Question: I was working on my program and I though about changing output into more user friendly display of data. Currently I am using a text box which simply prints out all information. I want to change it because I want delete button next to each record, which can not be used with text boxes, I think.
I was thinking of a display with rows, of some sort, that stretch though main window. Each row will display everything that my display should show, but Entry ID. Each row must be able to disappear and appear depending if entry was deleted or added.
Do you get an idea there?
Is there a way to display each data with row like looking display? Which tool in VS I could use to do this?
This is how I display data now:

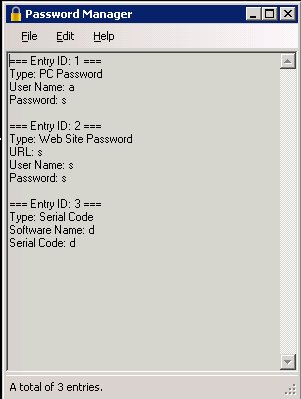
Answer: Your "Entry" items look like they have different properties based on the image. Entry ID #2 has four items while the other ones have three. Based on that, you can use a 'ListBox' with a 'DrawMode = OwnerDrawVariable'.
Simple ListBox example:
'''
private List<int> entries = new List<int>();
public Form1() {
InitializeComponent();
entries.Add(3);
entries.Add(4);
entries.Add(3);
listBox1.DrawMode = DrawMode.OwnerDrawVariable;
listBox1.MeasureItem += new MeasureItemEventHandler(listBox1_MeasureItem);
listBox1.DrawItem += new DrawItemEventHandler(listBox1_DrawItem);
}
private void listBox1_MeasureItem(object sender, MeasureItemEventArgs e) {
if (e.Index > -1)
e.ItemHeight = (((int)listBox1.Items[e.Index]) * 16) + 8;
}
private void listBox1_DrawItem(object sender, DrawItemEventArgs e) {
e.DrawBackground();
if (e.Index > -1) {
ControlPaint.DrawBorder3D(e.Graphics, e.Bounds);
for (int i = 0; i < (int)listBox1.Items[e.Index]; i++) {
TextRenderer.DrawText(e.Graphics,
"Item #" + i.ToString(),
e.Font,
new Point(e.Bounds.Left + 4, (e.Bounds.Top + 4) + (i * 16)),
Color.Black);
}
}
}
'''
Result: